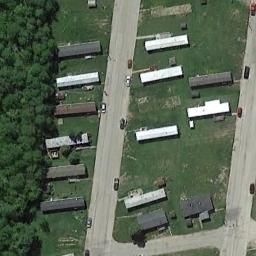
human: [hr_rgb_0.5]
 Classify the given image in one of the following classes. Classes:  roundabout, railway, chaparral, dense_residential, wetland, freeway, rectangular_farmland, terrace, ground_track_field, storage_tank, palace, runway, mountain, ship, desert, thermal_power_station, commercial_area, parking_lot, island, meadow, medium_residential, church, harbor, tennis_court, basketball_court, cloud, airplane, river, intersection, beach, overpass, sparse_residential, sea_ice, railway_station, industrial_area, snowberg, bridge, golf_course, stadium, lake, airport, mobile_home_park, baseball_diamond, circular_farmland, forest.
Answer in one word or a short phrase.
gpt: mobile_home_park